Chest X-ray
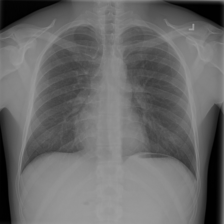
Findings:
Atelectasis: negative
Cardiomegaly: negative
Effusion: negative
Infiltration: negative
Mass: negative
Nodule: negative
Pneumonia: negative
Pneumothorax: negative
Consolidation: negative
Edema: negative
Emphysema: negative
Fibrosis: negative
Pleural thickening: negative
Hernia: negative